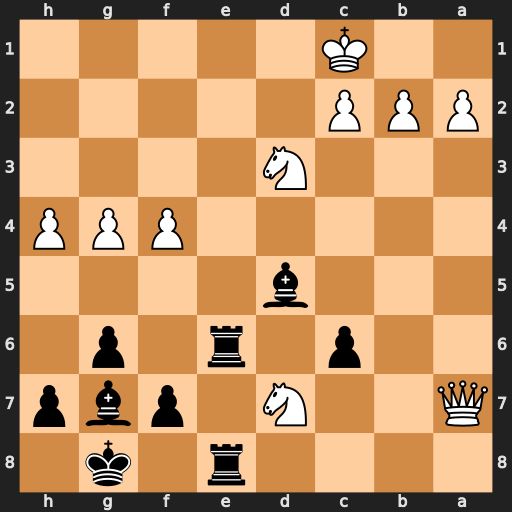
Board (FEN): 4r1k1/Q2N1pbp/2p1r1p1/3b4/5PPP/3N4/PPP5/2K5
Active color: b
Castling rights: -
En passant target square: -
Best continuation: R6e7 h5 Be6